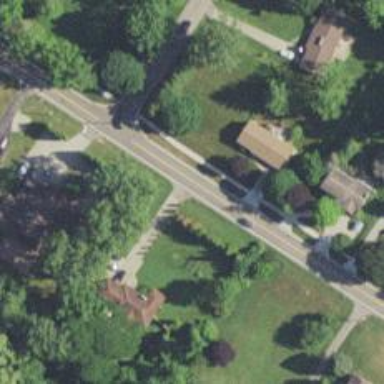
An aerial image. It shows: Driveway.